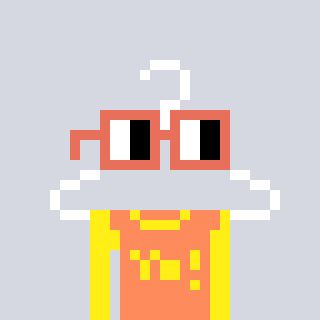
a pixel art character with square orange glasses, a hanger-shaped head and a peachy-colored body on a cool background